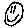
Label: smiley face